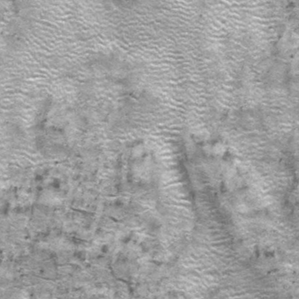
Label: frost